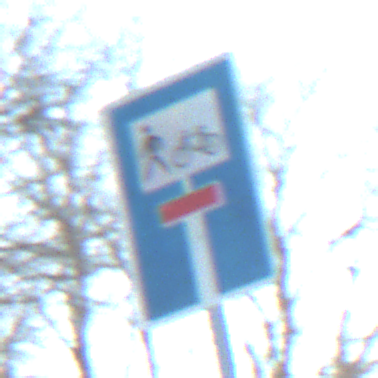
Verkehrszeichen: SackgasseRadverkehrFussgaengerDurchlaessig
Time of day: MorningAfternoon
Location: Outdoor (Nature)
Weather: Clear
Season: Winter
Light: Natural